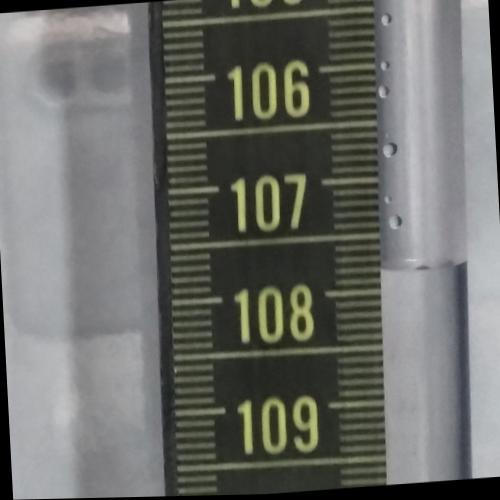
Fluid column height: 107.8 cm